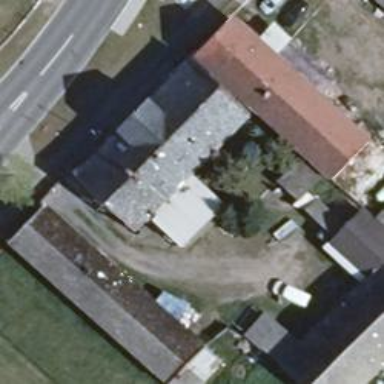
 the roof's color is grey and oriented along its structure."